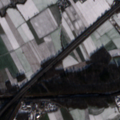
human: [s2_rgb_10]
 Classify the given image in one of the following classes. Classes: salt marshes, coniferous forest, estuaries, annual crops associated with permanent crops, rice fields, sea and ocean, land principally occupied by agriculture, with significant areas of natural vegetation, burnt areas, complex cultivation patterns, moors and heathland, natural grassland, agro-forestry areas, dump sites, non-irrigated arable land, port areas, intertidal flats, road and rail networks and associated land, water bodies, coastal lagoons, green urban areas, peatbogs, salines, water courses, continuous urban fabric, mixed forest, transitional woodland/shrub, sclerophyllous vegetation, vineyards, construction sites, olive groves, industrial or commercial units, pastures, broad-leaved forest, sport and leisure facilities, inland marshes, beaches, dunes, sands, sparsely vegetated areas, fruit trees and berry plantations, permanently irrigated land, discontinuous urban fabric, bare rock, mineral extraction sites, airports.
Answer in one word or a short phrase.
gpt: discontinuous urban fabric, road and rail networks and associated land, non-irrigated arable land, land principally occupied by agriculture, with significant areas of natural vegetation, broad-leaved forest